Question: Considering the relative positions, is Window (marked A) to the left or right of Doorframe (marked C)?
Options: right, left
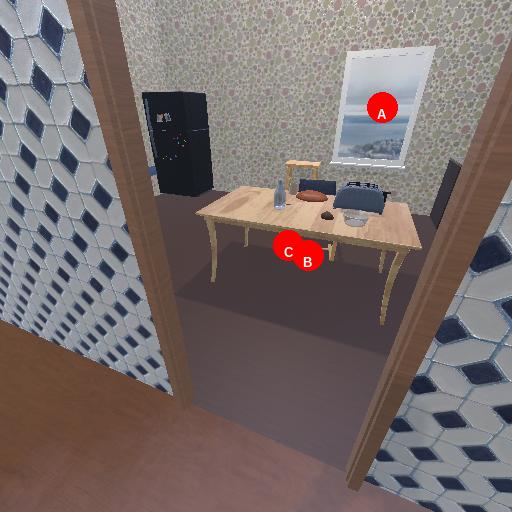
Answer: right